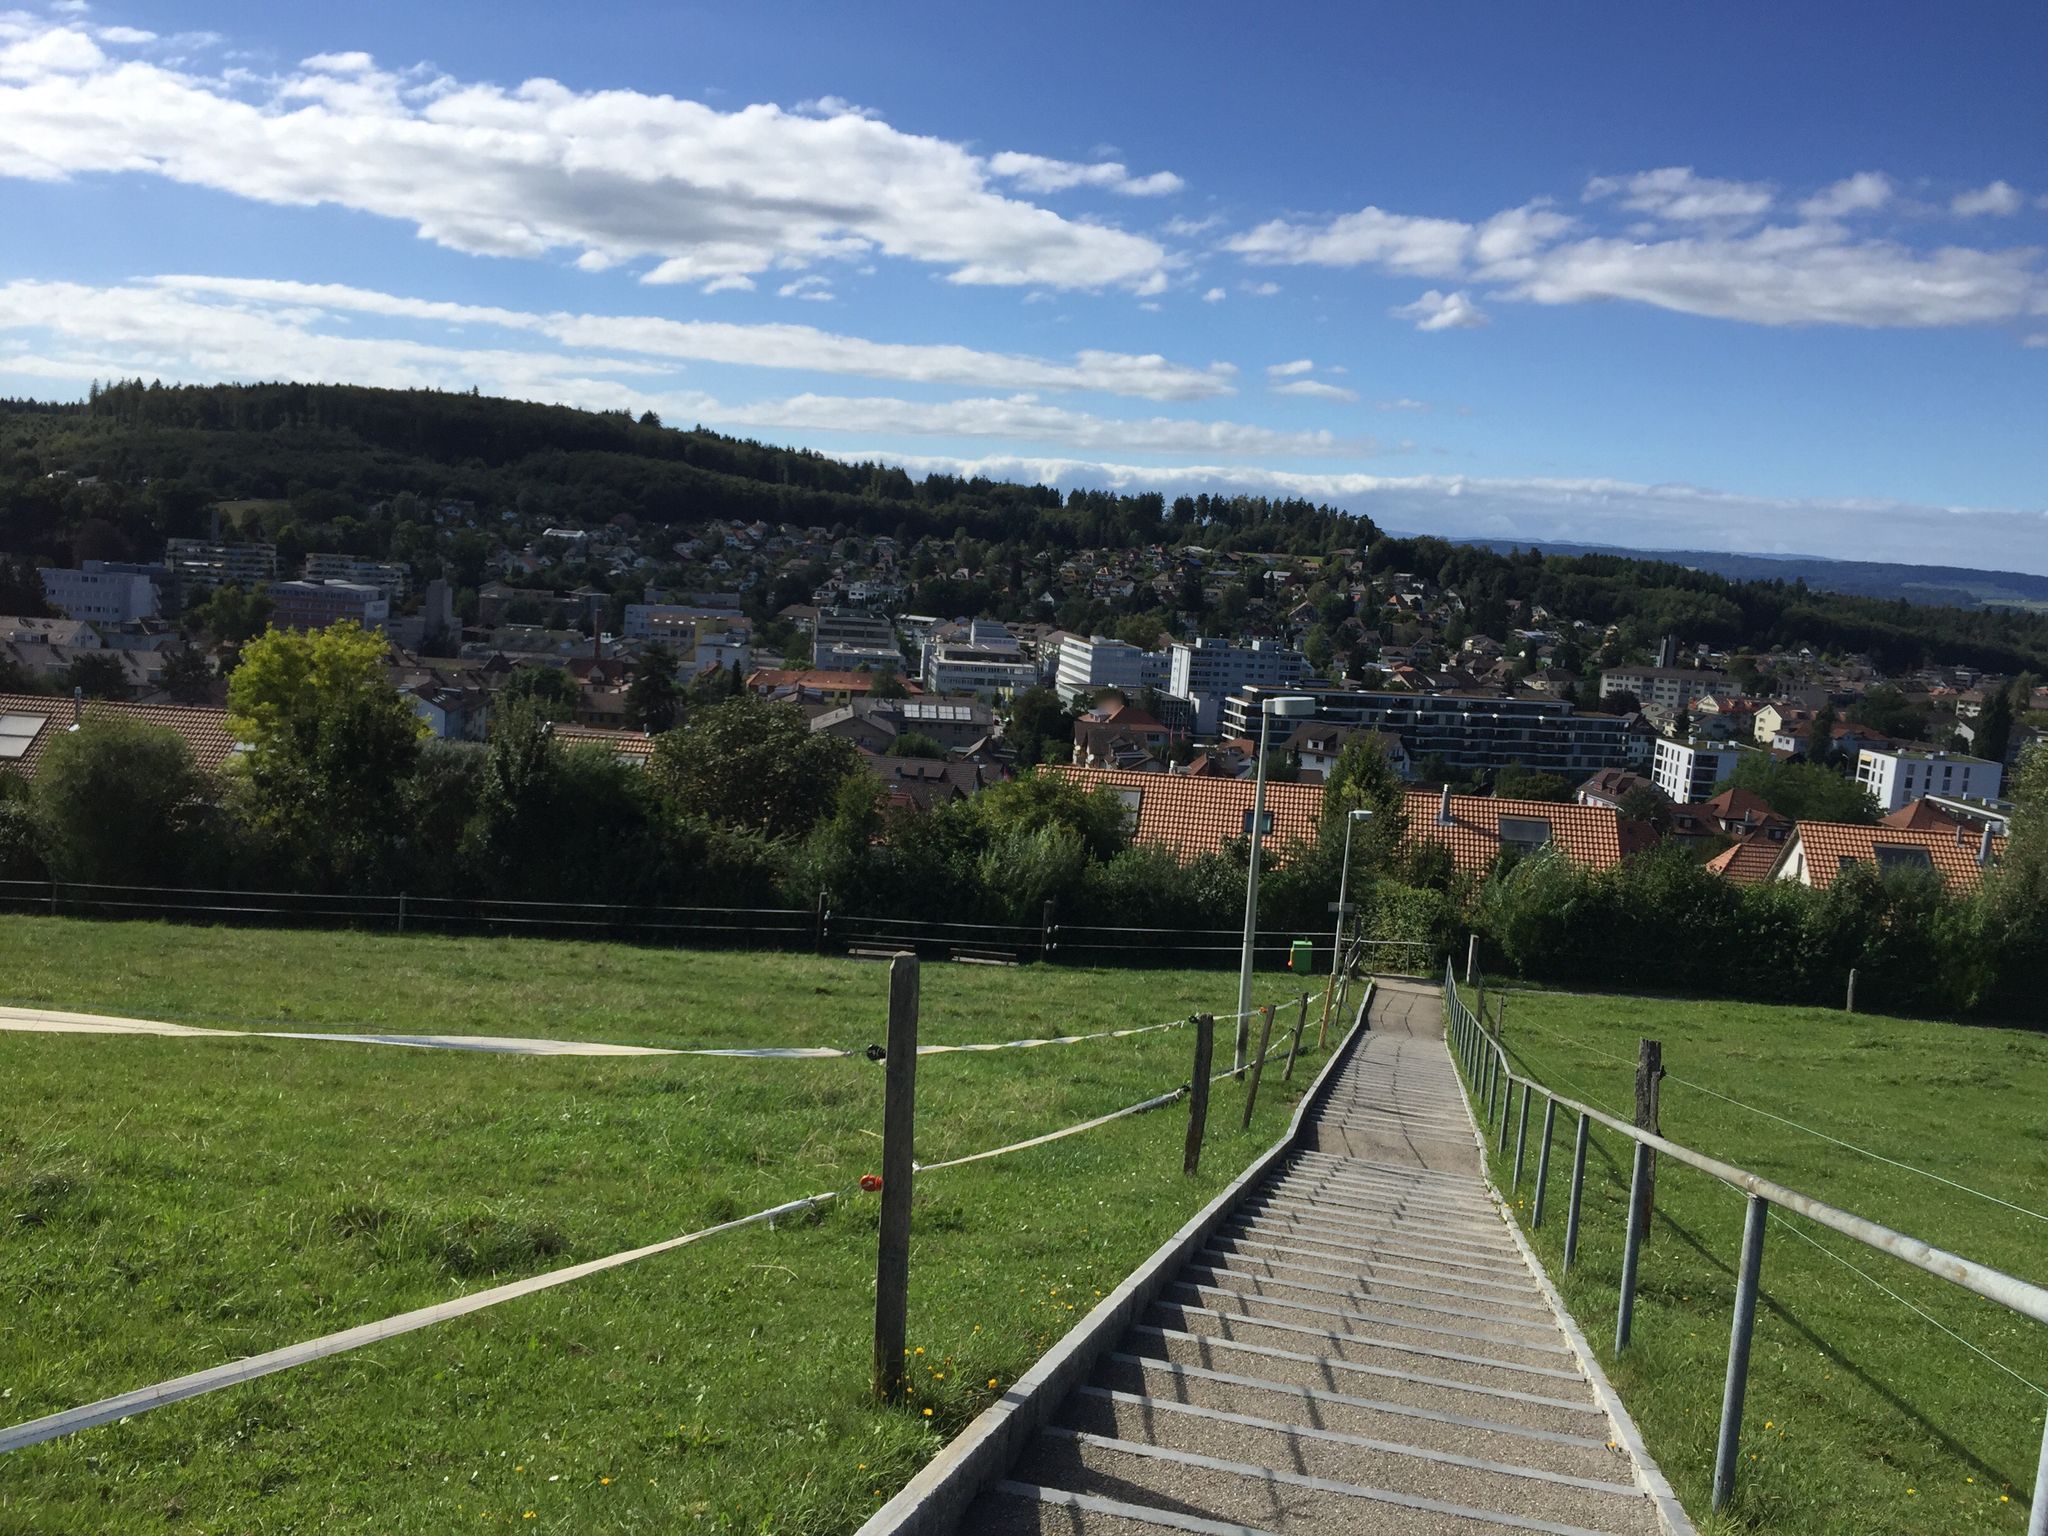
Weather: cloudy
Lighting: day
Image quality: good
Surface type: walking surface
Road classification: steps, service, path
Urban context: urban centre
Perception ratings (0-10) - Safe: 0.16, Lively: 3.7, Beautiful: 7.1, Boring: 8.76, Depressing: 8.12, Wealthy: 1.55